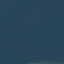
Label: SeaLake